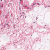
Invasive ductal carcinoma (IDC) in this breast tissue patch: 0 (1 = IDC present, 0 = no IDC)